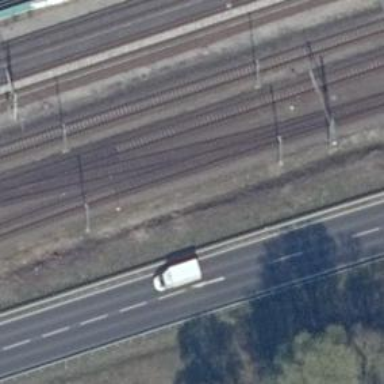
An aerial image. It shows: Railway siding for service.